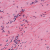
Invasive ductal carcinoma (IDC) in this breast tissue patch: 0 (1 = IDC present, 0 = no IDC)